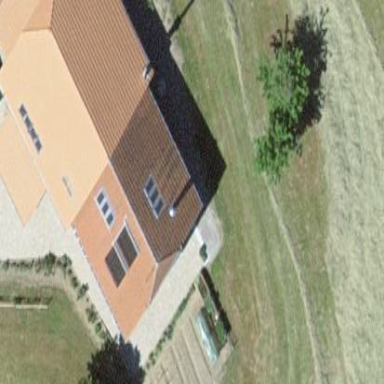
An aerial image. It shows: Farm building.